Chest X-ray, AP view. Patient: 70 years old, sex F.
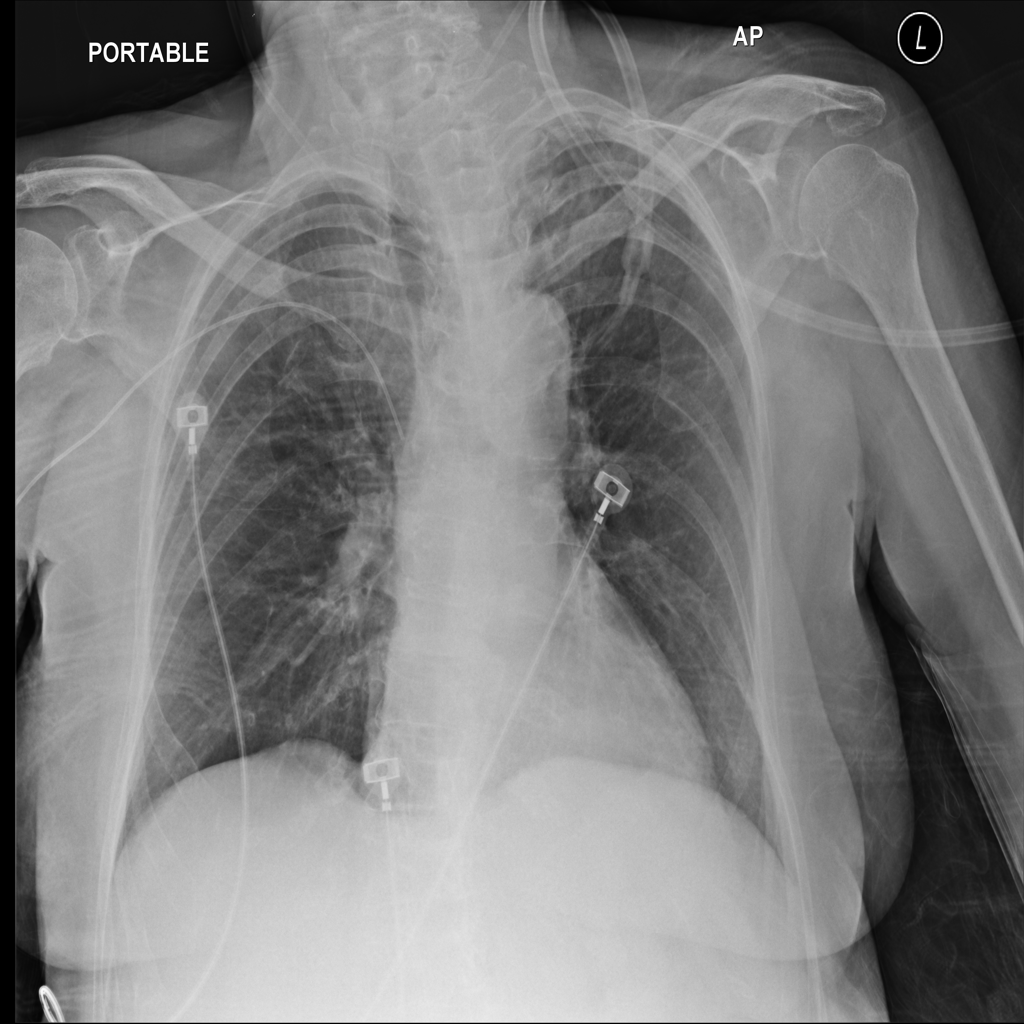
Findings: No Finding